Question: I am learning iOS and I have written a simple iPhone app using iOS 5. The app shows a UITableView populated with Speakers' names, when I select one of the names its supposed to go to a UIViewController and show details about that person (name, address, etc), so its really two ViewControllers a UITableViewController and UIViewController (both subclassed).
So, in MICSpeakersTableViewController : UITableViewController I have this:
'''
- (void)tableView:(UITableView *)tableView didSelectRowAtIndexPath:(NSIndexPath *)indexPath
{
MICSpeakerDetailViewController *detailViewController = [[MICSpeakerDetailViewController alloc] initWithNibName:@"Detail" bundle:nil];
[detailViewController setSpeaker:[[self getSpeakers] objectAtIndex:indexPath.row]];
[self.navigationController pushViewController:detailViewController animated:YES];
}
'''
which gets called when I select it and populates the speaker (in that its not nil and description matches).
Then I have this in the same implementation:
'''
- (void) prepareForSegue:(UIStoryboardSegue *)segue sender:(id)sender
{
NSIndexPath *indexPath = [ self.tableView indexPathForCell:sender];
if ([segue.identifier isEqualToString:@"Detail"])
[segue.destinationViewController setSpeaker:[[self getSpeakers] objectAtIndex:indexPath.row]];
}
'''
Which also gets called and the segue.identifier is Detail and the destinationViewController's speaker is set correctly (is not nil, description matches). I am not quite sure why I have to set that again since I am setting it in didSelectRowAtIndexPath but I set it again and it seems harmless.
Finally, in the MICSpeakerDetailViewController, the initWithNibName method is called and the self = [super initWithNibName:nibNameOrNil bundle:nibBundleOrNil]; returns an instance.
However, the segue never happens and viewDidLoad is never called.
Its probably something small but I can't figure it out... any advice?
Edit: Here is a screenshot of the storyboard showing the segue and the controllers:

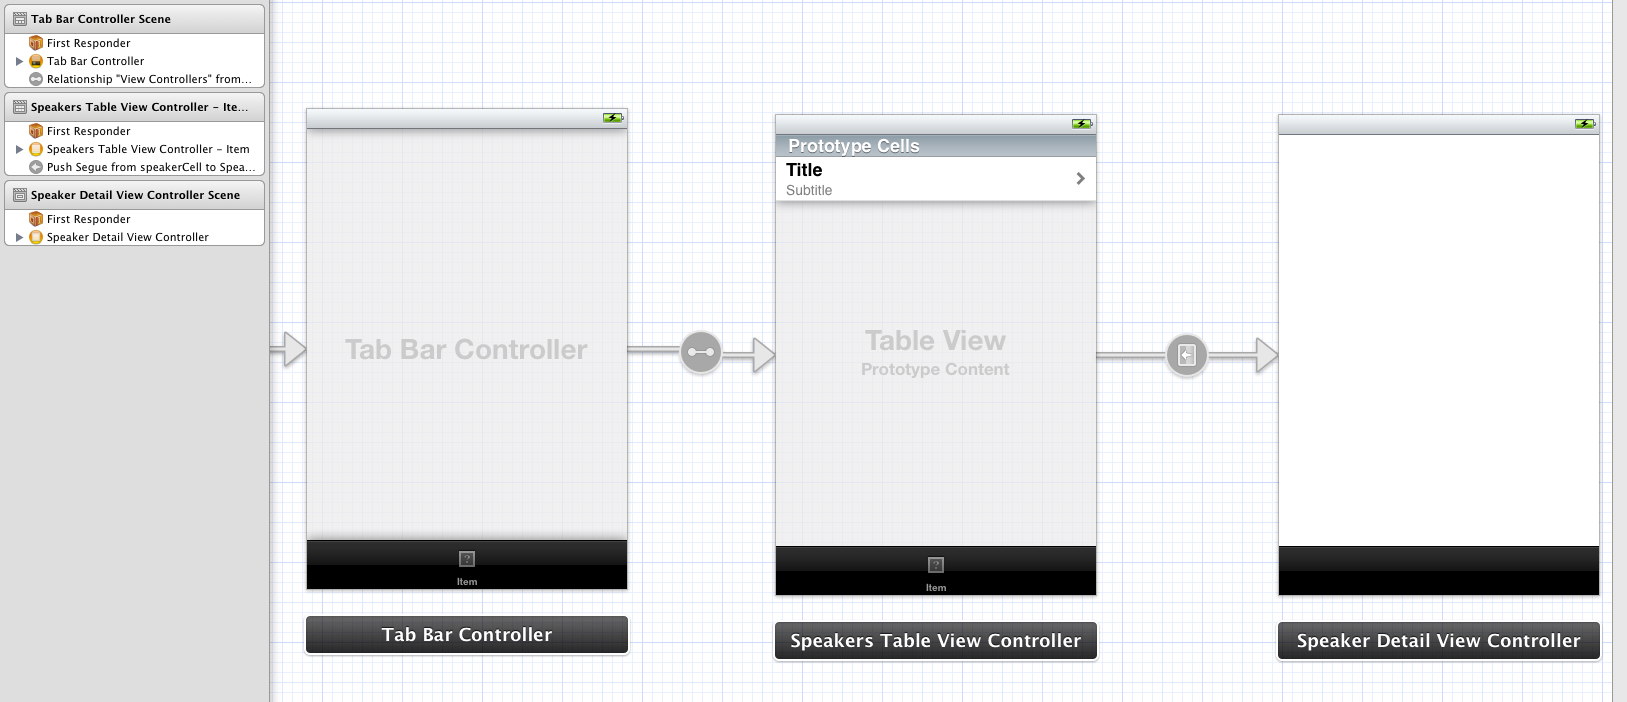
Answer: You have to embed the view controllers in a navigation controller for push segues to work. I don't know why it lets you define them without this in place.
To do this, click on your table view controller, then choose Editor --> Embed In --> Navigation Controller. If you should also be within a tab bar controller, then the navigation controller is embedded in that in a similar fashion. You should see the following:

Your segue will now work.